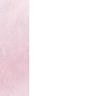
Metastatic tissue present: no